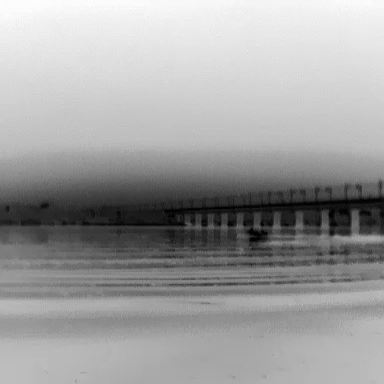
There is a warship in the infrared image.